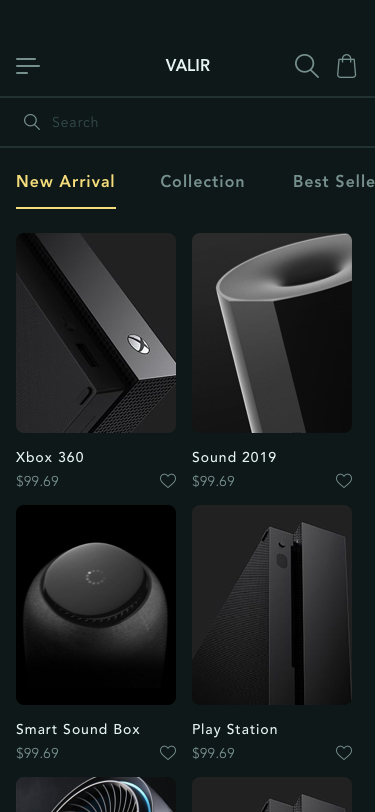
Text in this UI design:
New Arrival
Collection
Best Seller
Search